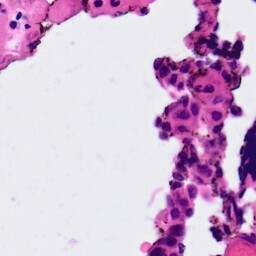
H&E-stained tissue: Ovarian